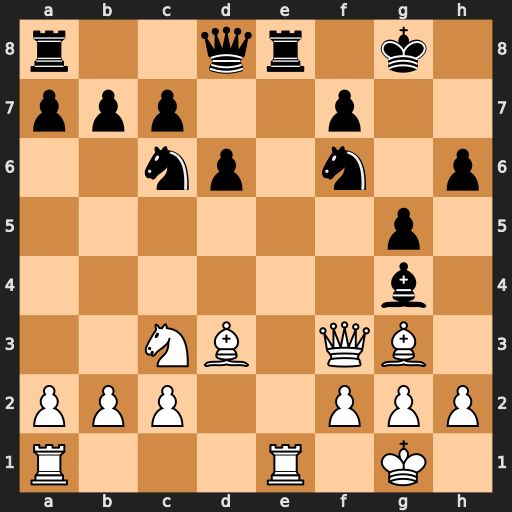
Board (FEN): r2qr1k1/ppp2p2/2np1n1p/6p1/6b1/2NB1QB1/PPP2PPP/R3R1K1
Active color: w
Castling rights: -
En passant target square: -
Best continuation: Rxe8+ Qxe8 Qxf6